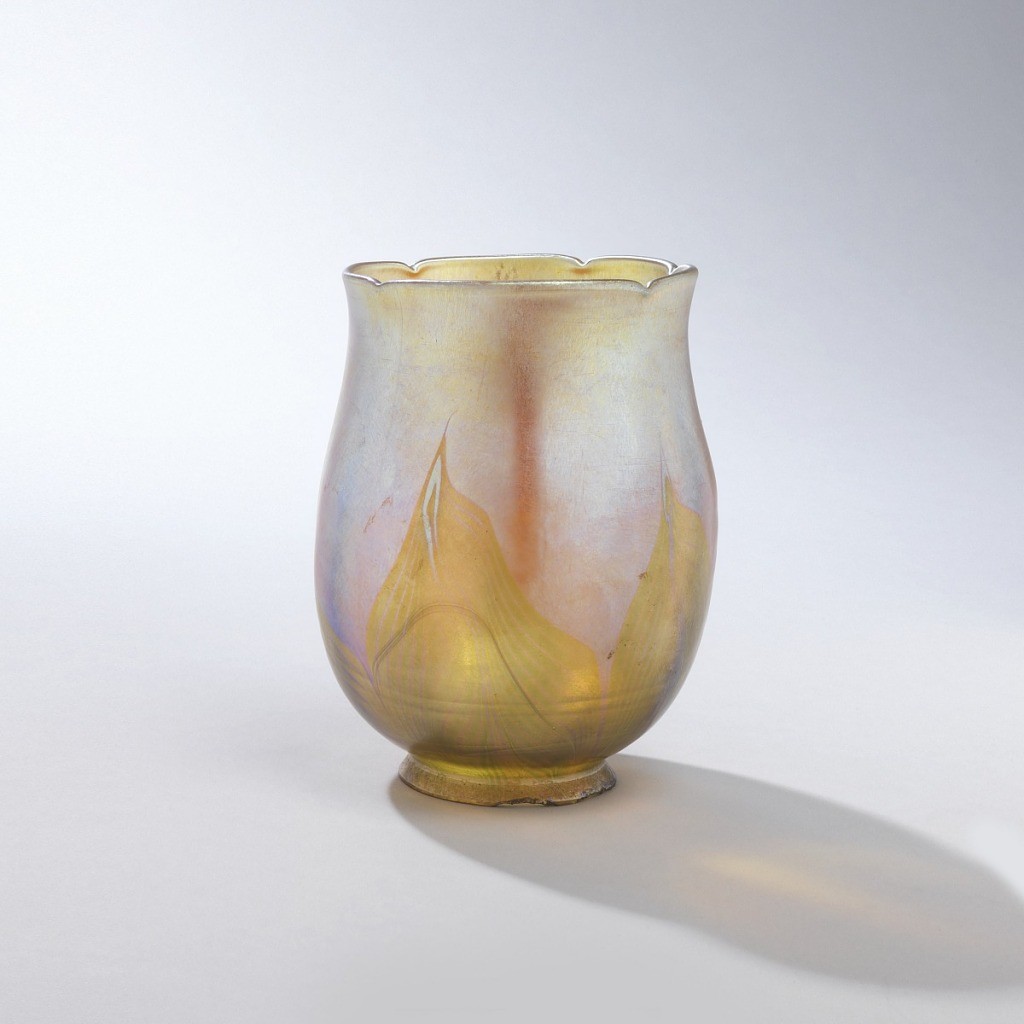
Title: Five lamp shades
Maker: Tiffany & Company, American, established 1853
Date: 1907
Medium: Favrile glass
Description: (a) Flower bud form glass shade for sconce. Over-all iridescent finish with green, yellow, orange tones predominating. Green veined, pointed leaf forms rise from base. Out-curving lip with five indentations giving lip slightly lobed outline. (b, c, d, and e) Same basic shapes, colors, free forms of leaves varying slightly. Color variation most noticeable in (c) where color is darker.